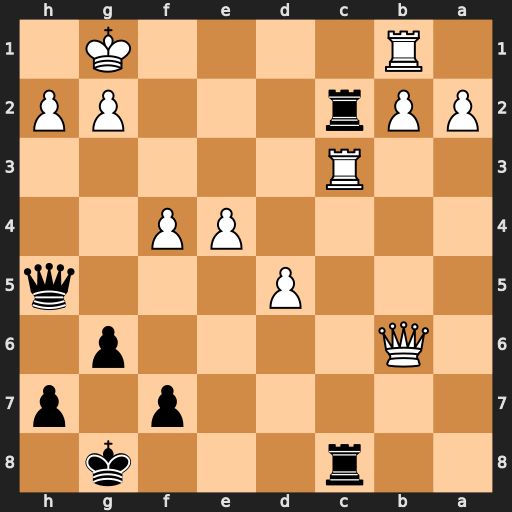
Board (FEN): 2r3k1/5p1p/1Q4p1/3P3q/4PP2/2R5/PPr3PP/1R4K1
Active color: b
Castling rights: -
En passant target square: -
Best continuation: R8xc3 bxc3 Qe2 Qb8+ Kg7 Qe5+ f6 Rb7+ Kh6